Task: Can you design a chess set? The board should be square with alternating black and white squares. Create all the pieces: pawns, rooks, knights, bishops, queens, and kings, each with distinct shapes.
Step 3467:
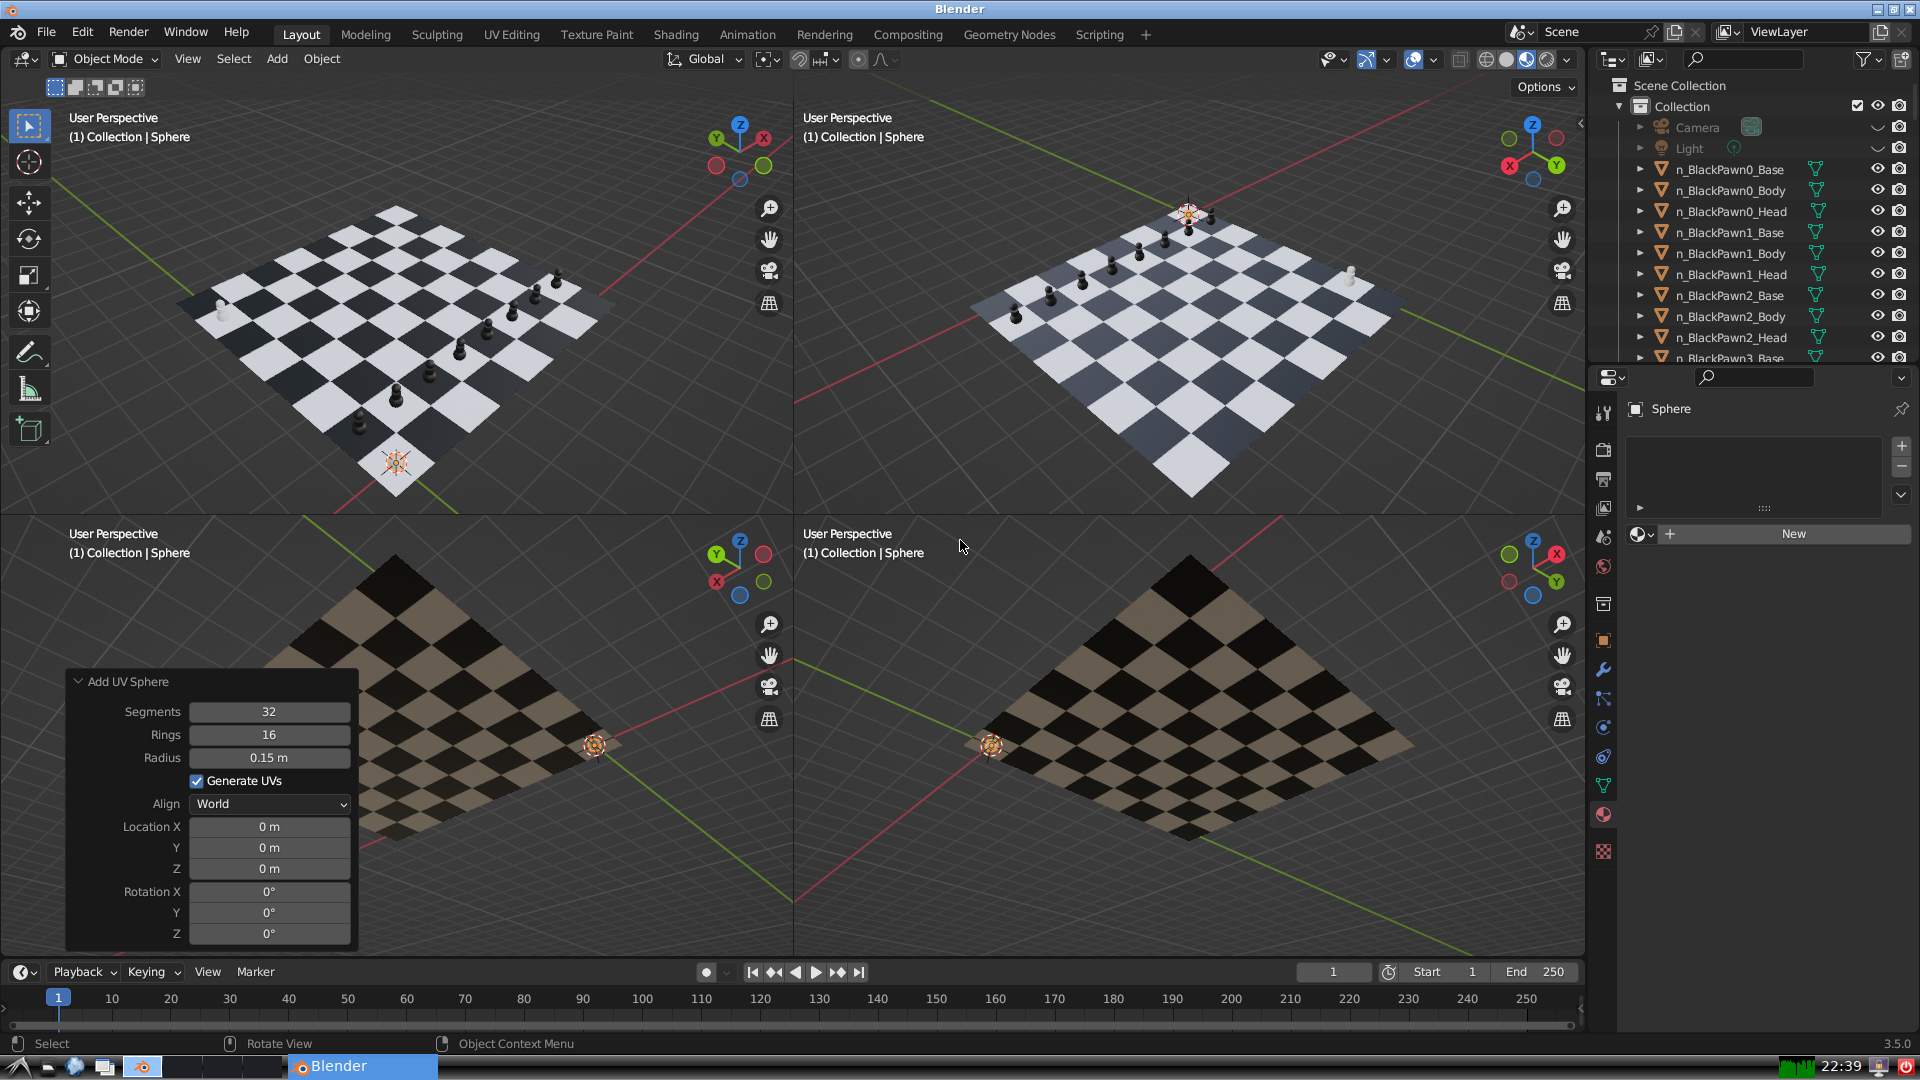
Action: {"mouse_move": [270, 827]}